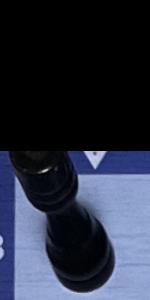
Label: Rook_Black